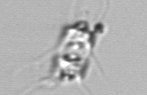
Label: Chaetoceros_didymus